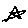
Label: star